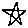
Label: star